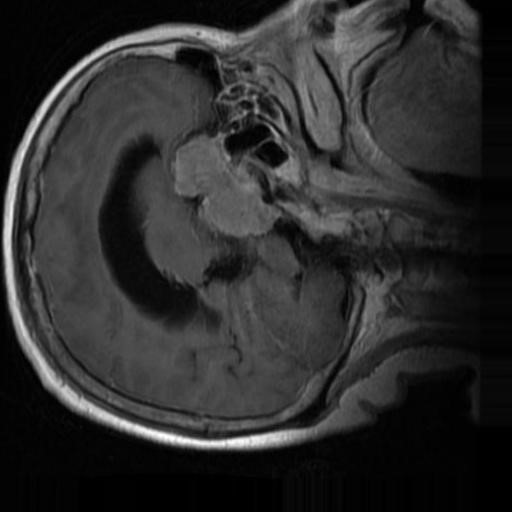
Label: brain_menin